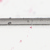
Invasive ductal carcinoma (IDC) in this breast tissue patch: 0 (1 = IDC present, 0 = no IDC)